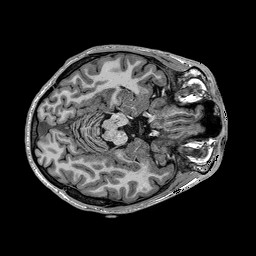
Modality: T1w
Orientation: coronal
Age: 22
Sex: male